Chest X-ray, PA view. Patient: 25 years old, sex F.
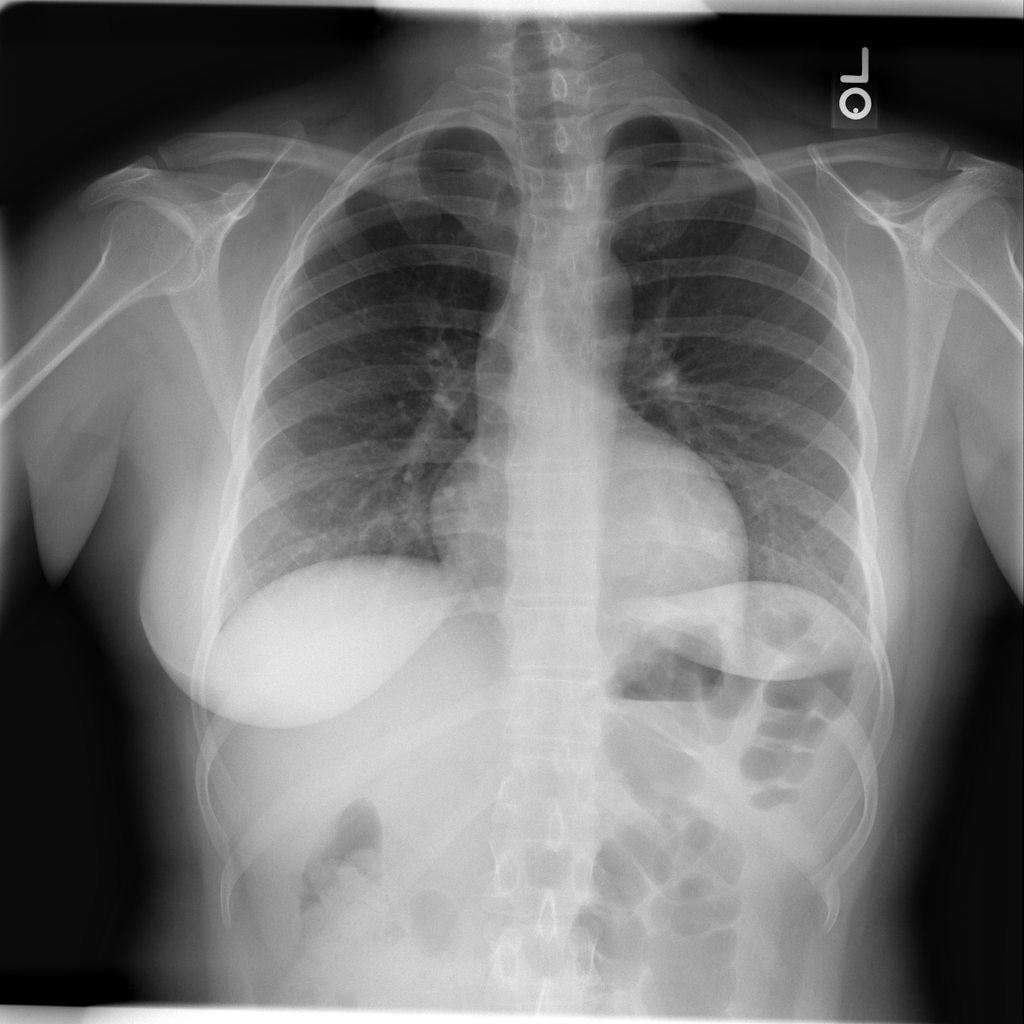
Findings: Infiltration